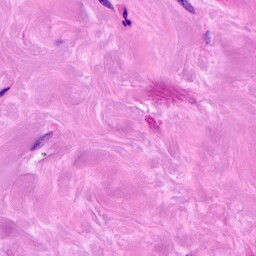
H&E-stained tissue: Breast